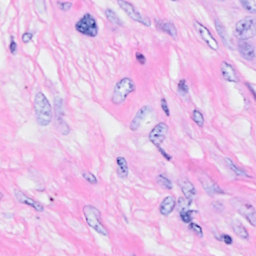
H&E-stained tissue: Breast